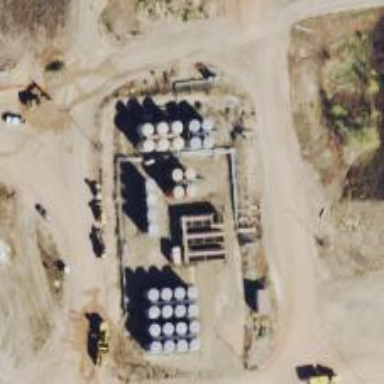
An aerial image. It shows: Storage tank with man-made structure.